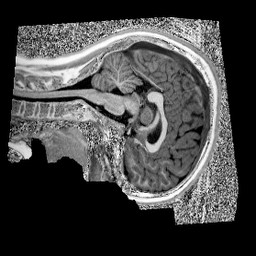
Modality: UNIT1
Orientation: sagittal
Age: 11
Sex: female
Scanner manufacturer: siemens
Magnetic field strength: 3 T
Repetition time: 4 s
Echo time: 0.00303 s